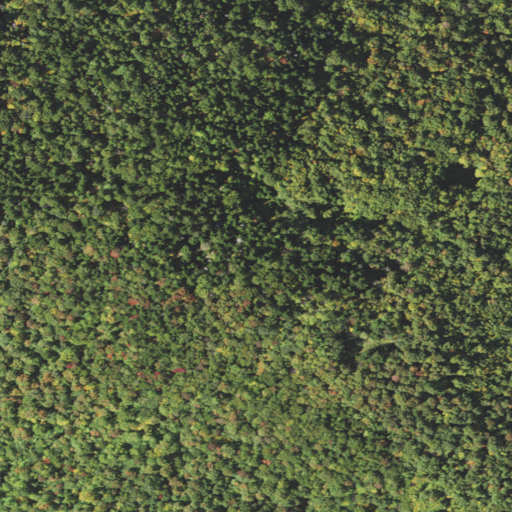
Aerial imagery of mountain in New Hampshire named Thompson Hill containing deciduous forest, mixed forest, and evergreen forest